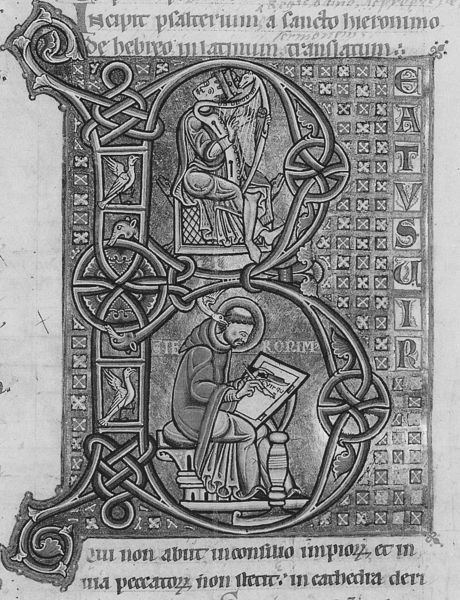
Titel: Bibel (Justemont Bibel)
Standort: Herkunftsort: Justemont, Sainte-Marie (EU - F - Lothringen)
Institution: Privatbesitz
Schlagwörter: vogel, zeichnung, tiere, muster, ornament, bibel, falten, taube, vögel, kutte, sitzend, musik, musiker, schrift, spielen, detail, ornamente, maler, buch, seite, schwarzweiß, text, buchstabe, schriften, initiale, schlange, worte, pult, ranke, verziert, heiligenschein, kreuze, zeichnen, mittelalter, mönch, schreiber, harfe, david, tonsur, latein, schreibend, buchmalerei, harfenspieler, evangelist, flechtmuster, figruen, b, initiae, ranke falten gewand pinsel krone könig